Aerial crown-view tile of a tropical tree (Barro Colorado Island, Panama), acquired 20241112:
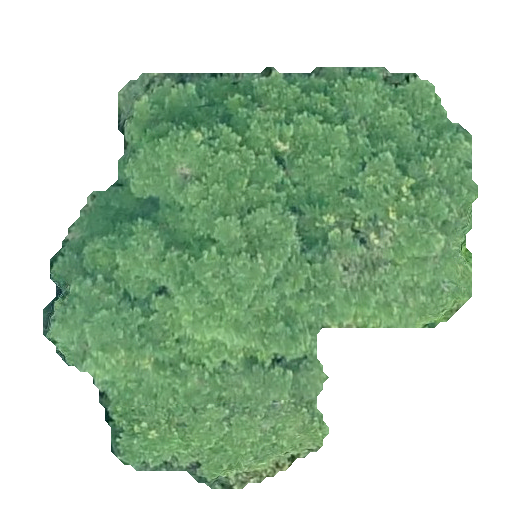
Species: Terminalia amazonia
GBIF accepted scientific name: Terminalia amazonica
Crown area: 197.997 m²